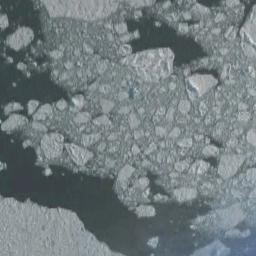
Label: sea_ice